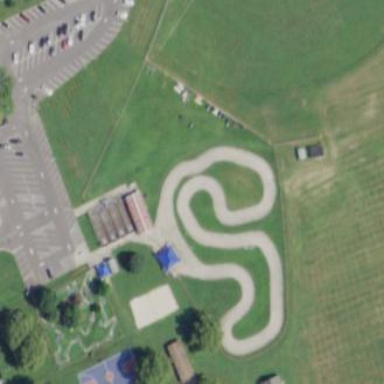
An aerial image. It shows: Karting raceway.